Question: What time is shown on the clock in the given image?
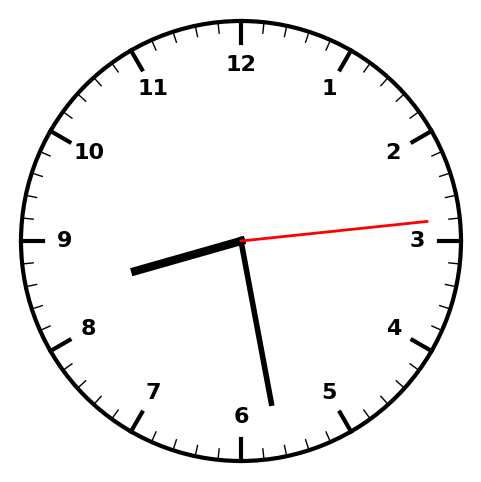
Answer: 08:28:14